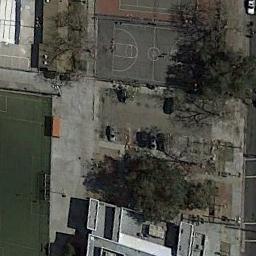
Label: basketball_court